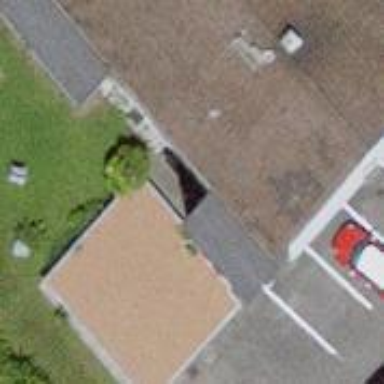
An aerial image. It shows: Garage.